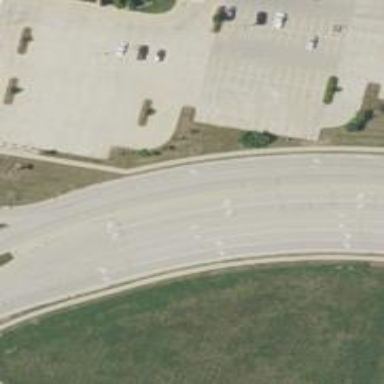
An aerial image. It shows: Road with "through" markings.